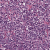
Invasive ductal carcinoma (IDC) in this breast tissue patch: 1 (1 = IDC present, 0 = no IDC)